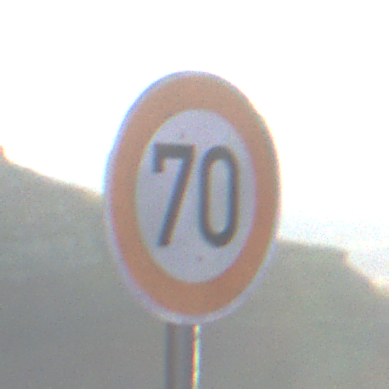
Verkehrszeichen: Geschwindigkeit70
Umgebung: Outdoor, Nature
Tageszeit: SunriseSunset
Wetter: Clear
Licht: Natural
Jahreszeit: NotSpecified
Kontrast: HighContrast